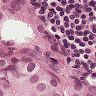
Metastatic tissue present: yes